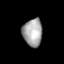
Tissue: lung
Cell type: Fibroblasts
Senescence score: 0.5847
Nuclear area (px): 529
Mean DAPI intensity: 164.696